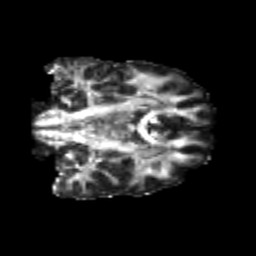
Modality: FA
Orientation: coronal
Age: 26
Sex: male
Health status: healthy
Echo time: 0.074 s